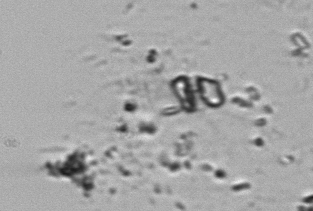
Label: Phaeocystis_debris